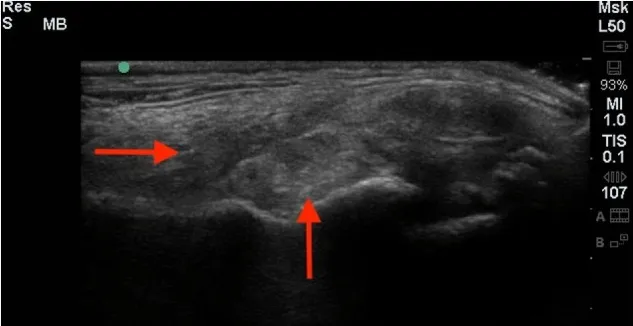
A longitudinal diagnostic ultrasound of the shoulder revealed evidence of significant fibrous scar tissue and disruption of the supraspinatus fiber pattern (red arrows).
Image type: radiology (ultrasound)